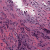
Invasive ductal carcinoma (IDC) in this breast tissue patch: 1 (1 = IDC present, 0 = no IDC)